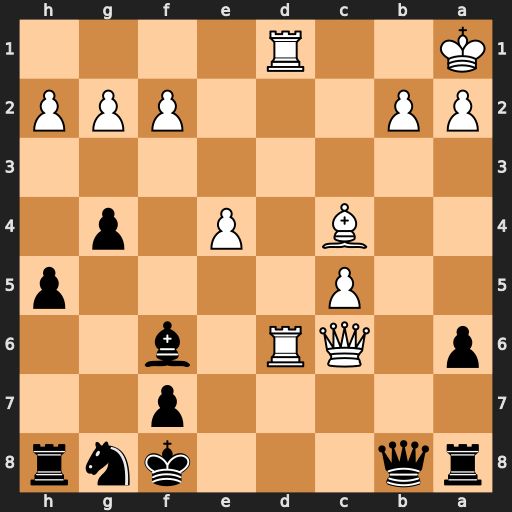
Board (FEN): rq3knr/5p2/p1QR1b2/2P4p/2B1P1p1/8/PP3PPP/K2R4
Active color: b
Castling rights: -
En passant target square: -
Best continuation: Qxb2#